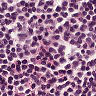
Metastatic tissue present: no